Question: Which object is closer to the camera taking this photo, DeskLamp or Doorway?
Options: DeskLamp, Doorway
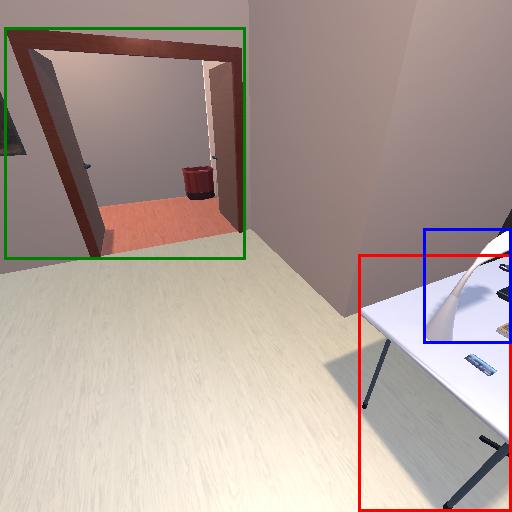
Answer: DeskLamp